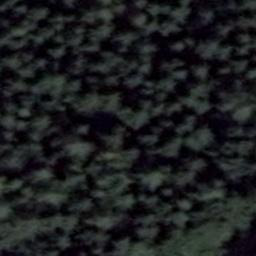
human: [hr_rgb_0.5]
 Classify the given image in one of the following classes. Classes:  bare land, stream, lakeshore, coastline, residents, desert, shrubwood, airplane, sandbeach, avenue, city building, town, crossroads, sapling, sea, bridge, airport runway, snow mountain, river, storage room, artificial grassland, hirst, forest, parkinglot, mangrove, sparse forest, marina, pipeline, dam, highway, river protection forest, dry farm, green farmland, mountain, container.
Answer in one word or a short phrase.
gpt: forest